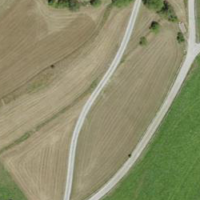
EUNIS habitat code: 26
Species observed at this site:
Melampyrum arvense